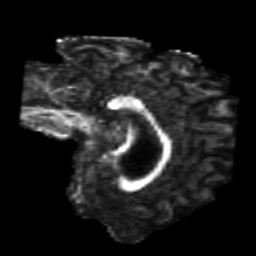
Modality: FA
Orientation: sagittal
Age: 23
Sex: male
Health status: healthy
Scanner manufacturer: philips
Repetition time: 7.384 s
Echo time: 0.08599 s